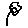
Label: flower